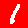
Digit: 1